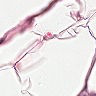
Metastatic tissue present: no